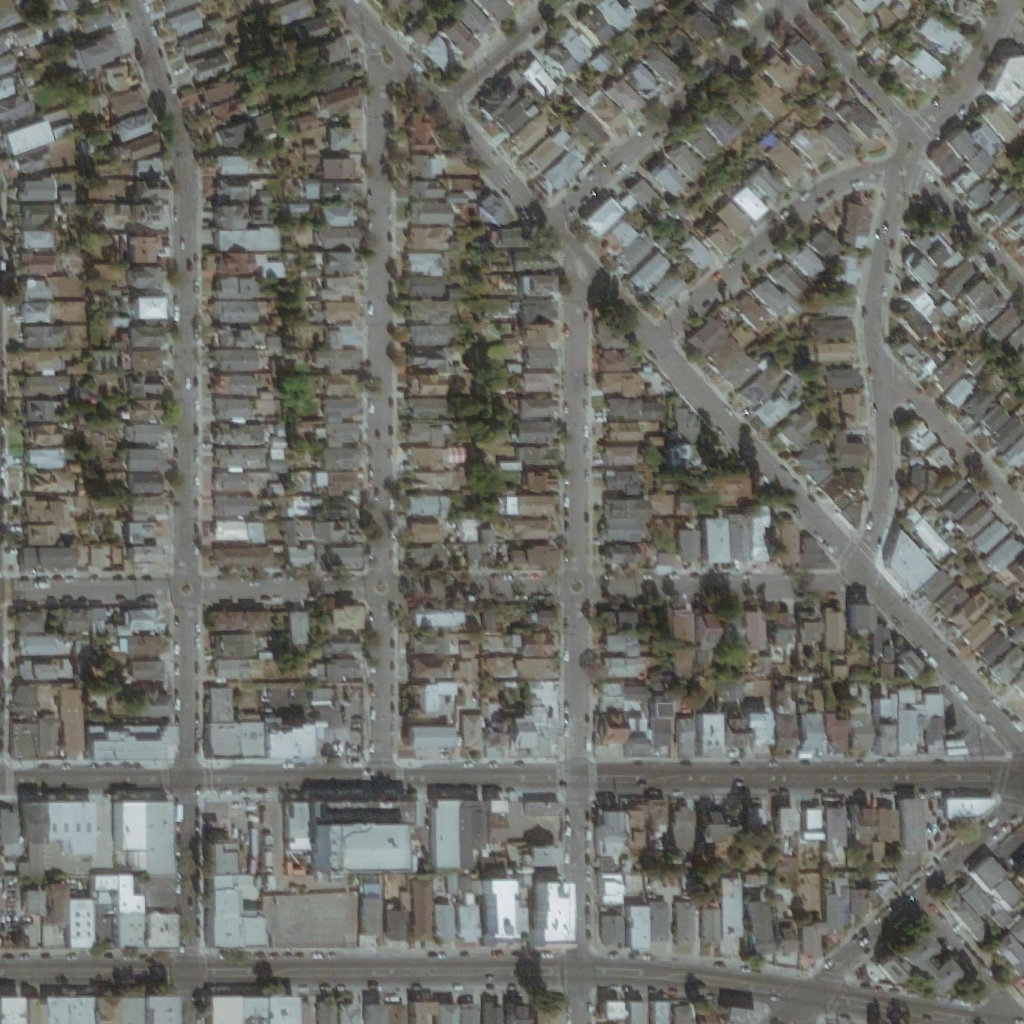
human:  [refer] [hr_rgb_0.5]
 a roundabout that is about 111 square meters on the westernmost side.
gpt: <box>[[17, 56, 19, 58, 0]]</box>